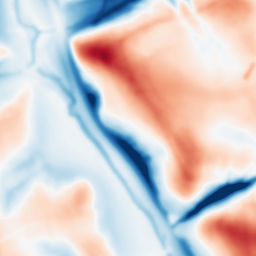
Category: multiscale
Decomposition family: dog_multiscale
Decomposition parameters: sigma_ratio: 1.6
n_scales: 5
base_sigma: 2
Upsampling method: quintic
Upsampling parameters: scale: 4
Upsampling scale: 4